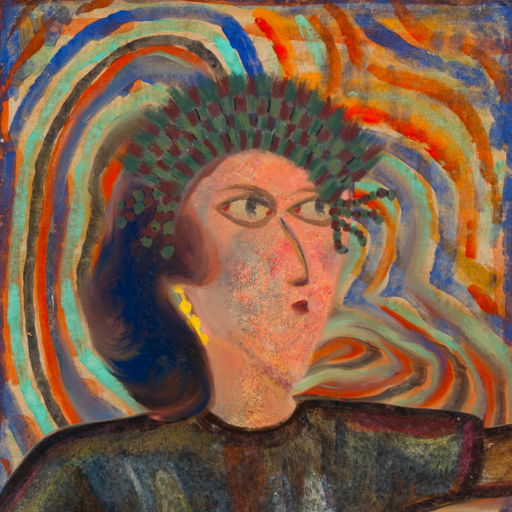
Background: Sisters, Head And Neck Side: Irani, Face Side: GypsyMother, Bust: Mosgoul, Hair Side: Mother_And_Son_Son, Head Accessory: After_Raid_Crown, Second Necklace: Blank, Necklace: Blank, Baby: Blank